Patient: sex F, age 57
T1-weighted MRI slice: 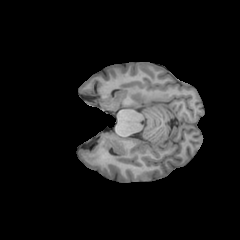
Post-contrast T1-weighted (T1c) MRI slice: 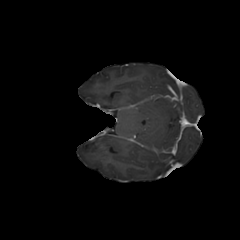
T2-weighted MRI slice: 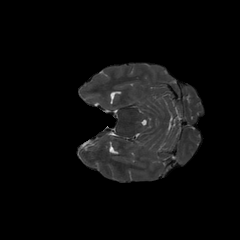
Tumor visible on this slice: no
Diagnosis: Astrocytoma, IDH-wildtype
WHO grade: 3